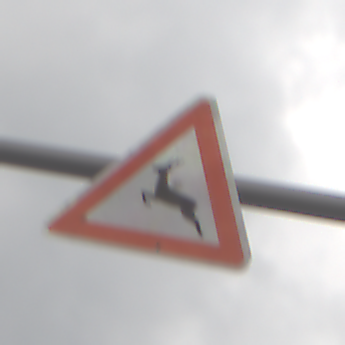
Verkehrszeichen: WildwechselRechts
Umgebung: Outdoor, Nature
Tageszeit: MorningAfternoon
Wetter: Overcast
Licht: Natural
Jahreszeit: NotSpecified
Kontrast: LowContrast